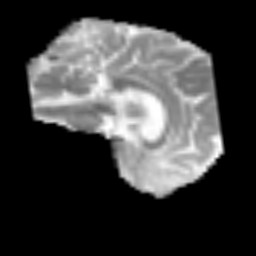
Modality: MD
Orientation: sagittal
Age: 75
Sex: female
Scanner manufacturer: siemens
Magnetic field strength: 3 T
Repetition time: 3.2 s
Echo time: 0.081 s